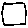
Label: square